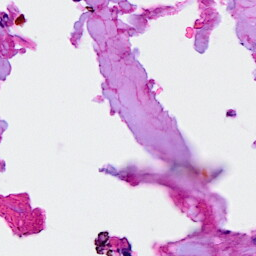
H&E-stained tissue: Breast